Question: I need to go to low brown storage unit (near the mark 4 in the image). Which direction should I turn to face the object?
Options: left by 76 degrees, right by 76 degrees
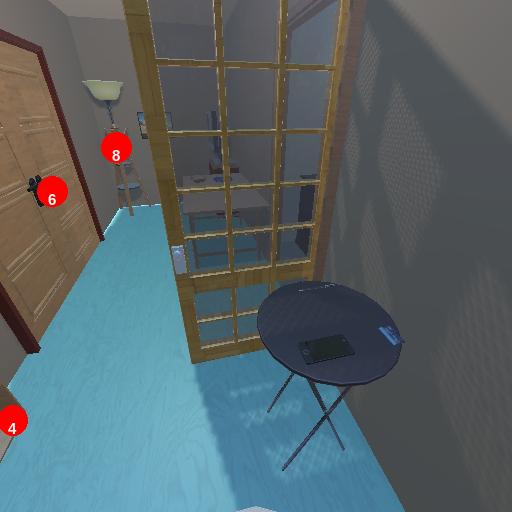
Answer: left by 76 degrees